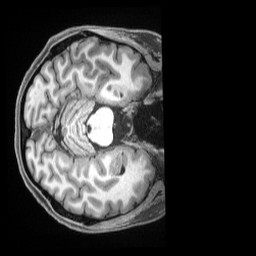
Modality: T1w
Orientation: axial
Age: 25
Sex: female
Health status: ill
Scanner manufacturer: siemens
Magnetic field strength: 3 T
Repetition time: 2.5 s
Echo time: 0.00181 s